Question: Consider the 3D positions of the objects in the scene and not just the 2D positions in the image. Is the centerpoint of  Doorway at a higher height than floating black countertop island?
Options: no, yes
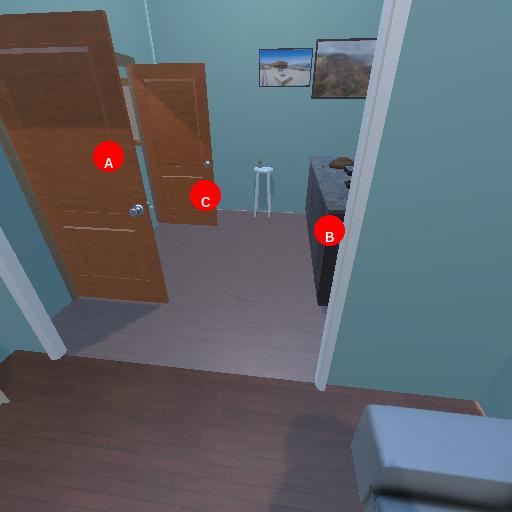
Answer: no